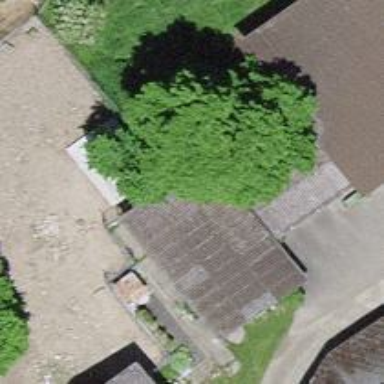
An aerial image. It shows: Garage.